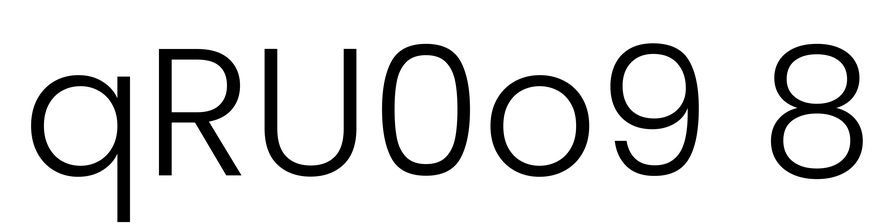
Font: Poppins-Light